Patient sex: F
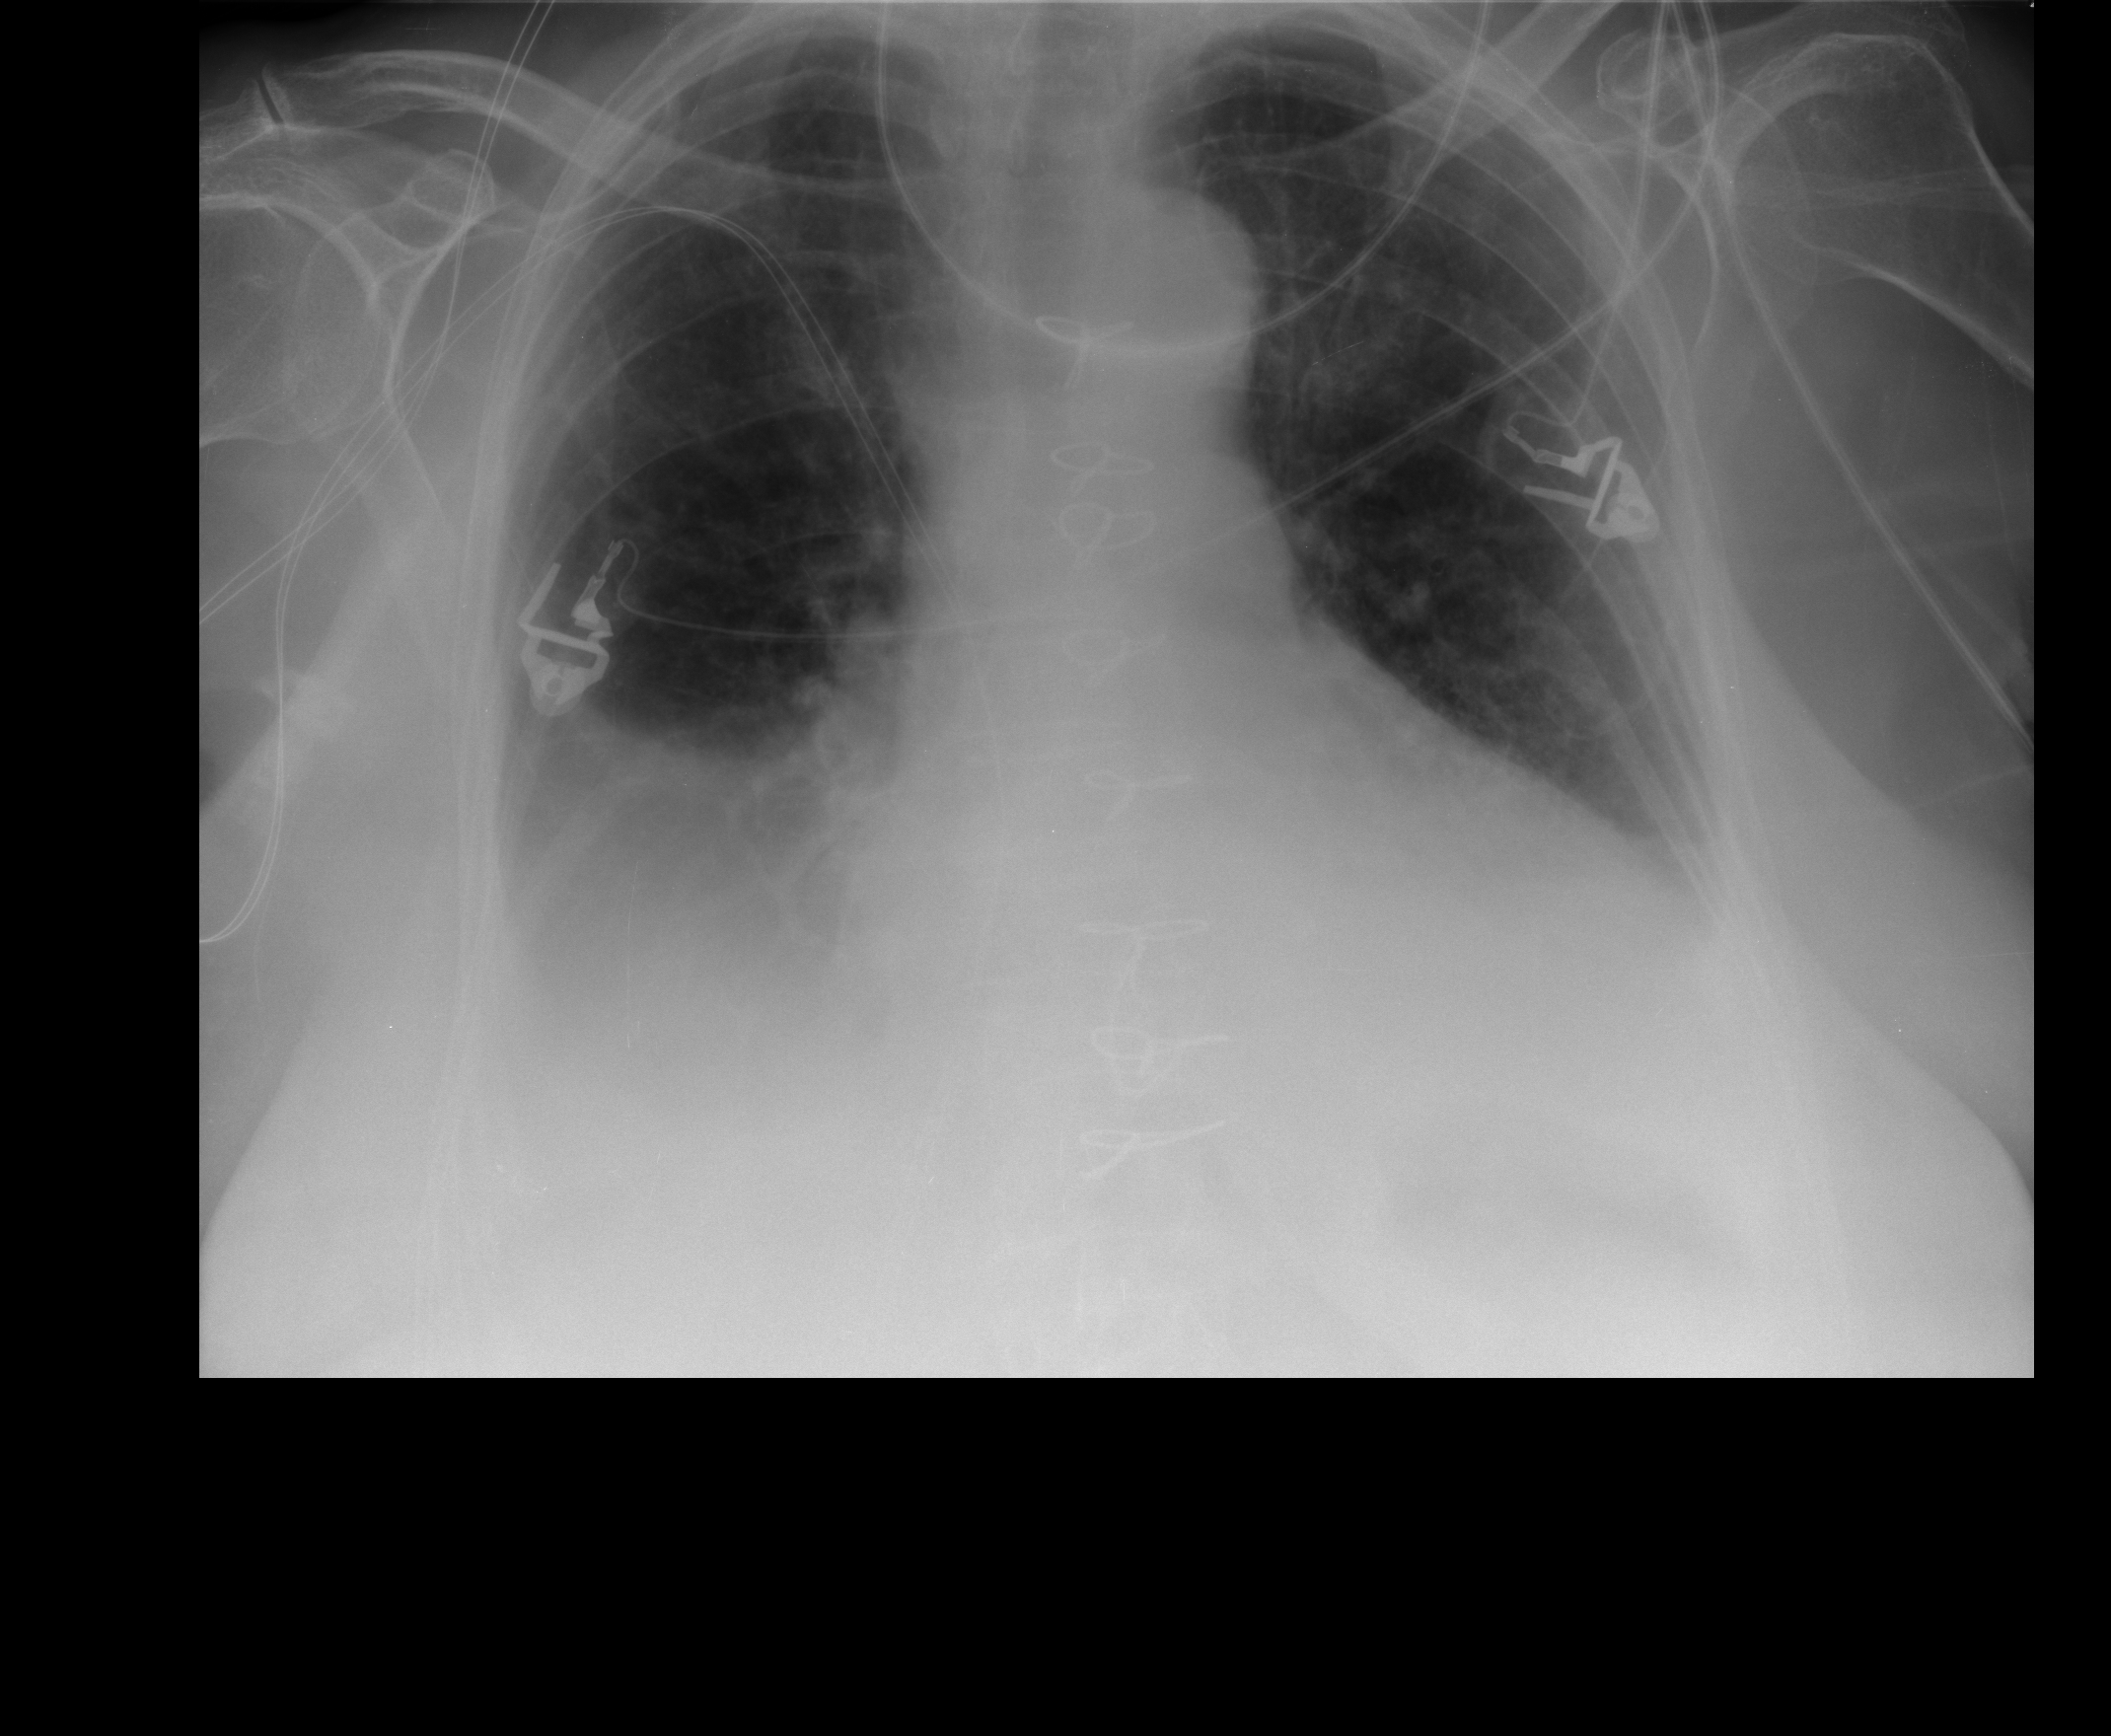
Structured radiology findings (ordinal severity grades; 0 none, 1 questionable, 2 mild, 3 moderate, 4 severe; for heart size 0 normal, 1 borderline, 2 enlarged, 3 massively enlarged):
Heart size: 2
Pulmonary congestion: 2
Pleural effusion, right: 2
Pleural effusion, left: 2
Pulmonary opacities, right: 2
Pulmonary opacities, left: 0
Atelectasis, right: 2
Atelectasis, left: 2